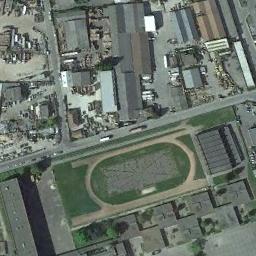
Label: ground_track_field